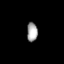
Tissue: lung
Cell type: T cells
Senescence score: 0.5919
Nuclear area (px): 203
Mean DAPI intensity: 161.483